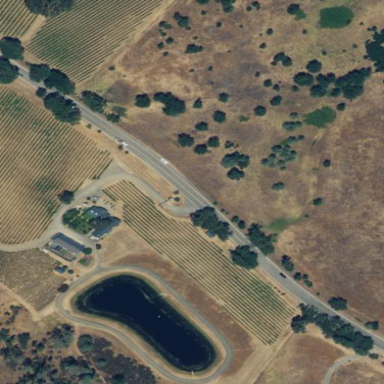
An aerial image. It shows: Vineyard growing wine grapes.